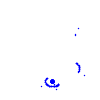
Particle: electron